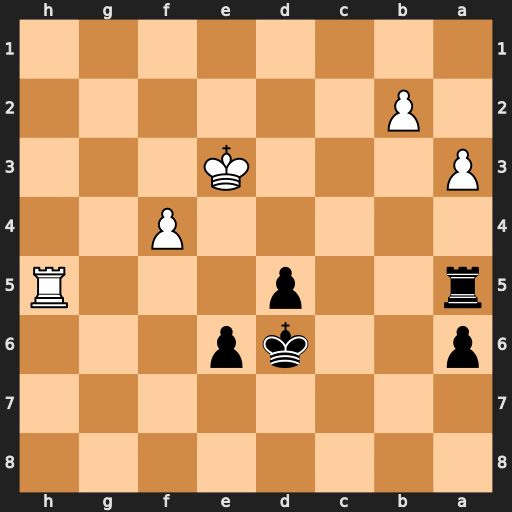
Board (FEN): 8/8/p2kp3/r2p3R/5P2/P3K3/1P6/8
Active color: b
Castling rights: -
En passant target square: -
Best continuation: d4+ Kxd4 Rxh5